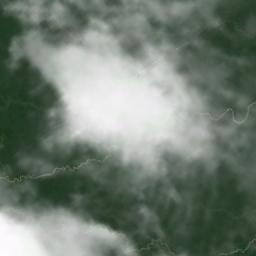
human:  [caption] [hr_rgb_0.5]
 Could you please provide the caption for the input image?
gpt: The cumulus clouds are located above the land covered by dense vegetation and some rivers go through the land .

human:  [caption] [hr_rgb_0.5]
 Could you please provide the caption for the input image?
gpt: A thick white cloud floats on the deep blue sea .

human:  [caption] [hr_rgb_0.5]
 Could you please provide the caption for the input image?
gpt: The white cloud is above green land .

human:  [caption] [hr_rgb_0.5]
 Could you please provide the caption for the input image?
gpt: Large group of white clouds on green land .

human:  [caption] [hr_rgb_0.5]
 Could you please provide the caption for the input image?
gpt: There are thick white clouds over a green land .